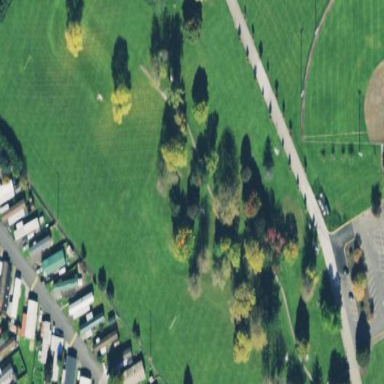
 perfect for leisurely sports activities."